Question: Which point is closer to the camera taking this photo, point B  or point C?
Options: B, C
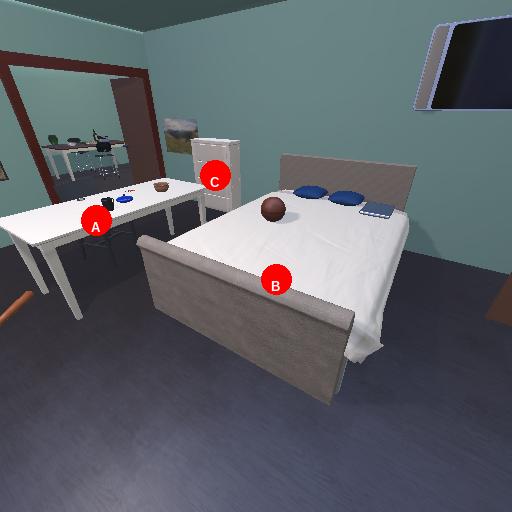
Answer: B